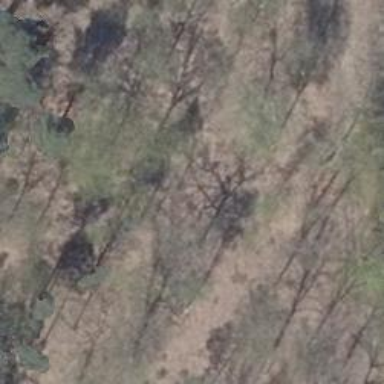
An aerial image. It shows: Natural monument featuring evergreen needle-leaved trees.